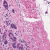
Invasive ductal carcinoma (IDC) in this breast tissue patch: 0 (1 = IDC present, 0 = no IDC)